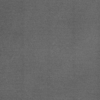
Label: dusty